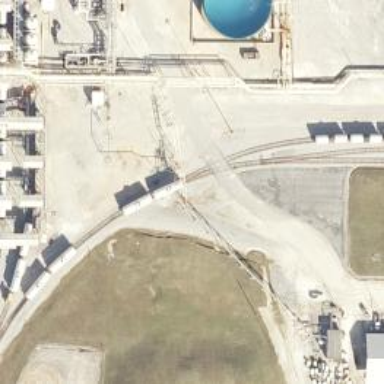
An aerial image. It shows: Rail spur service.